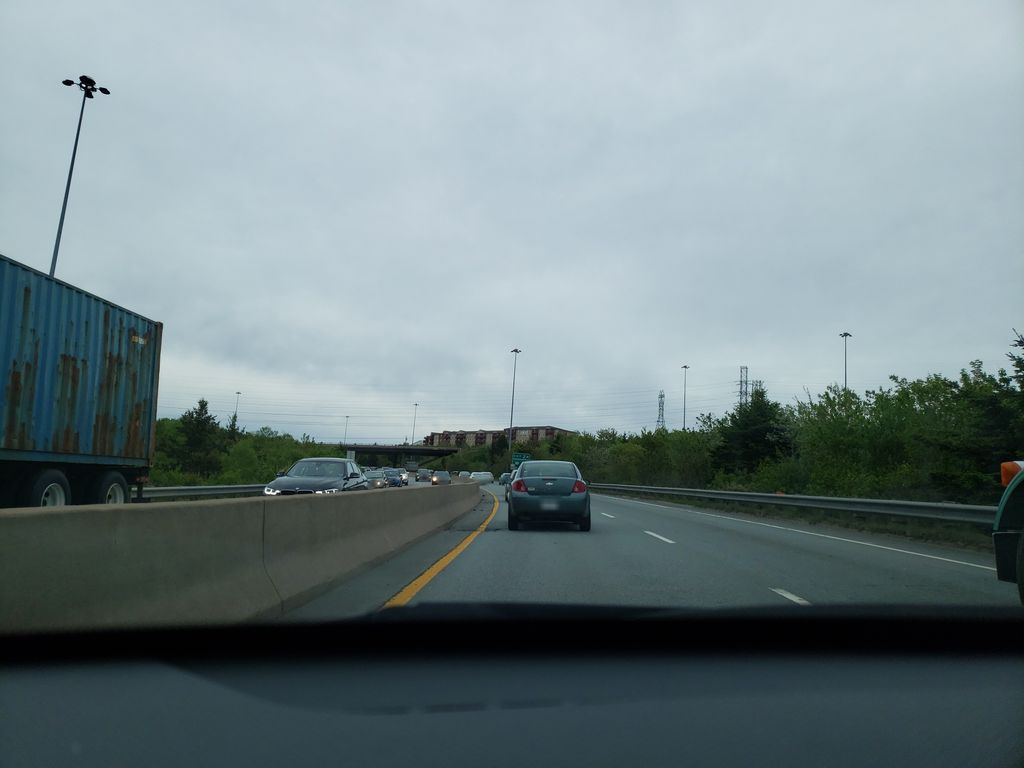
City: halifax